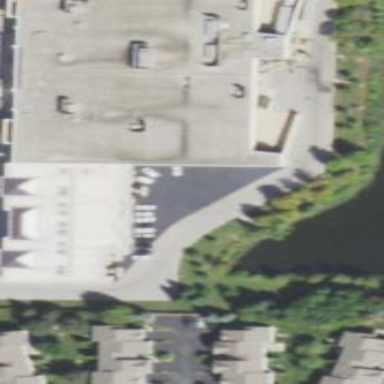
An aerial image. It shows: Retail building.